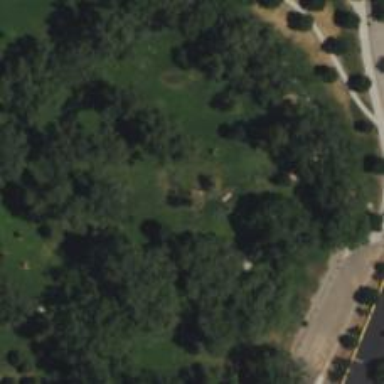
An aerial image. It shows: Disc golf hole.